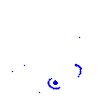
Particle: pion